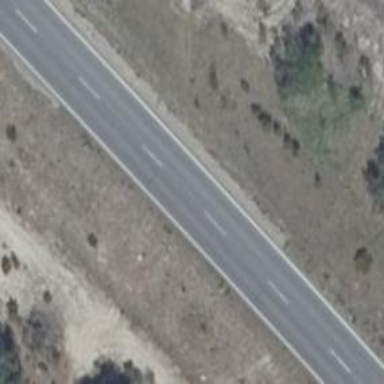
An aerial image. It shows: Primary road with asphalt surface.